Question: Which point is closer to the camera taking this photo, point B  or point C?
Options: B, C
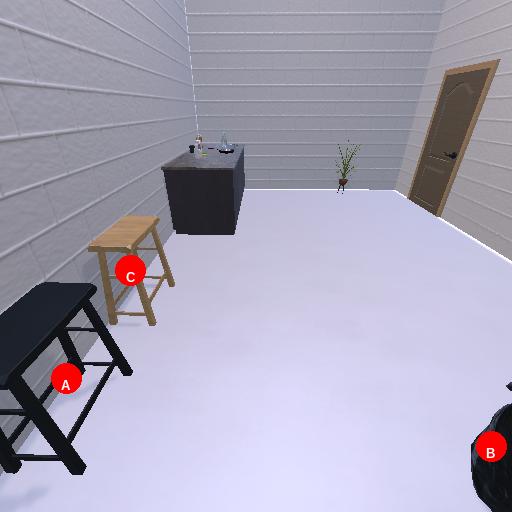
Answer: B